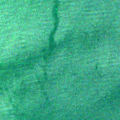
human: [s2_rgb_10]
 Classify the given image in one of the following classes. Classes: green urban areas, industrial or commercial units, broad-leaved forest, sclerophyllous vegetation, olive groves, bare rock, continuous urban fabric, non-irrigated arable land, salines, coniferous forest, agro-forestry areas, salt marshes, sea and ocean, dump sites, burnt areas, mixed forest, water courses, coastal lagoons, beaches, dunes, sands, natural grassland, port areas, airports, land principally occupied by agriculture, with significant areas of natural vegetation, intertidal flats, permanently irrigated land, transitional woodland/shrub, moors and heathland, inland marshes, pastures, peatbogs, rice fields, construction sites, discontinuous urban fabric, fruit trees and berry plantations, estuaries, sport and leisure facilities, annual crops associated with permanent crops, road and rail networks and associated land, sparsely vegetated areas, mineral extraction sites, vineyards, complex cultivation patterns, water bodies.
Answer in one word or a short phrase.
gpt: sea and ocean